Question: When I run my MVC5 EF6 MSSQL 2012 application I receive the following exception.

I tracked the issue down to a line in my config
'''
<add key="MvcSiteMapProvider_SecurityTrimmingEnabled" value="true" />
'''
Once I remove this line, my site builds properly, but off course security trimming is off so now my menus are broken.
The whole appSettings section is as follows
'''
<appSettings>
<add key="webpages:Version" value="3.0.0.0" />
<add key="webpages:Enabled" value="false" />
<add key="ClientValidationEnabled" value="true" />
<add key="UnobtrusiveJavaScriptEnabled" value="true" />
<add key="SkipApplicationAuthorizationRole" value="Developer" />
<add key="MvcSiteMapProvider_UseExternalDIContainer" value="false" />
<add key="MvcSiteMapProvider_ScanAssembliesForSiteMapNodes" value="false" />
<add key="MvcSiteMapProvider_IncludeAssembliesForScan" value="Triton.Web" />
<add key="MvcSiteMapProvider_SecurityTrimmingEnabled" value="true" />
<add key="MvcSiteMapProvider_AttributesToIgnore" value="type" />
<add key="MvcSiteMapProvider_DefaultSiteMapNodeVisibiltyProvider" value="MvcSiteMapProvider.FilteredSiteMapNodeVisibilityProvider, MvcSiteMapProvider" />
<add key="mvc" />
<add key="Twilio.Sid" value="PNf8944dec9bf751ad111f87e1a7ece2b3" />
<add key="Twilio.Token" value="2d1a16e5f7109c56307cc6b696ff1de4" />
<add key="Twilio.Phone" value="<PHONE>" />
'''
Any thoughts on how to resolve this issue?
I forgot to mention that when run locally with the connection string point to the production SQL server, this is not a problem, but I will provide my 'connection string' nonetheless.
'''
<add name="DefaultConnection" connectionString="Data Source=localhost;Initial Catalog=name; User ID=user;Password=password;Integrated Security=False;" providerName="System.Data.SqlClient" />
'''
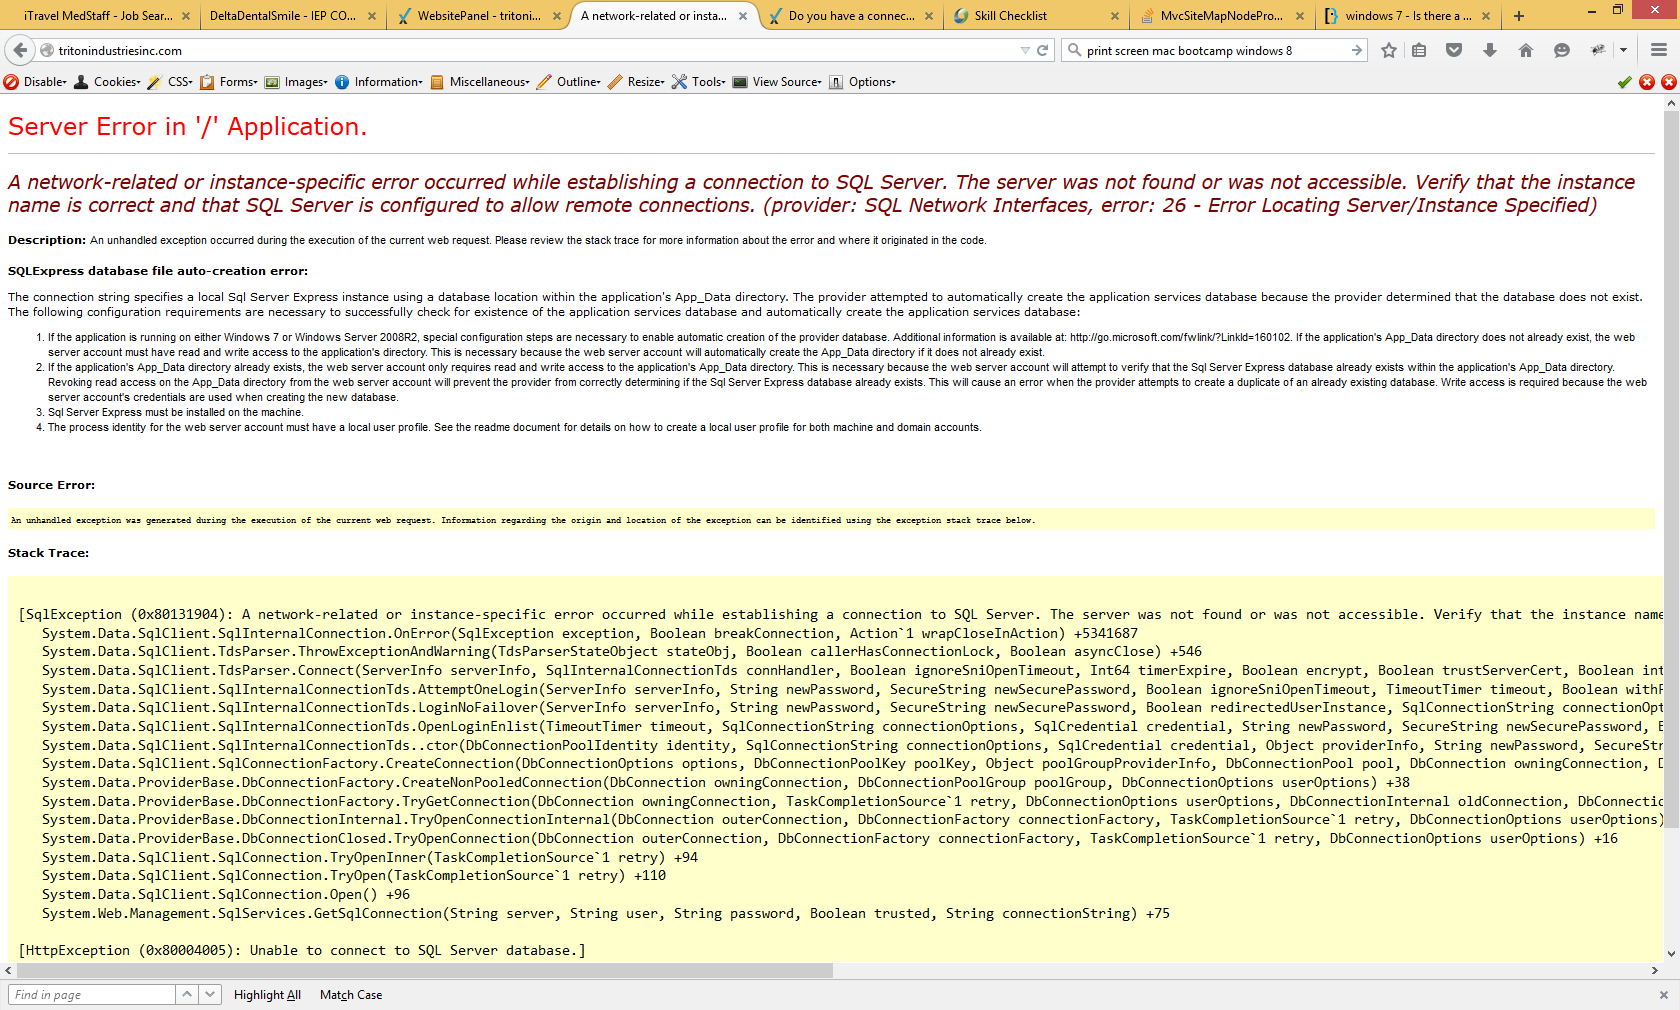
Answer: Adding the following code to my web.config fixed my issue. This overrides the other config files on the hosting companies server for keys.
'''
<membership>
<providers>
<clear />
<add name="AspNetSqlMembershipProvider" type="System.Web.Security.SqlMembershipProvider" connectionStringName="DefaultConnection" enablePasswordRetrieval="false" enablePasswordReset="true" requiresQuestionAndAnswer="false" requiresUniqueEmail="false" maxInvalidPasswordAttempts="5" minRequiredPasswordLength="6" minRequiredNonalphanumericCharacters="0" passwordAttemptWindow="10" applicationName="/" />
</providers>
</membership>
<profile>
<providers>
<clear />
<add name="AspNetSqlProfileProvider" type="System.Web.Profile.SqlProfileProvider" connectionStringName="DefaultConnection" applicationName="/" />
</providers>
</profile>
<roleManager enabled="false">
<providers>
<clear />
<add name="AspNetSqlRoleProvider" type="System.Web.Security.SqlRoleProvider" connectionStringName="DefaultConnection" applicationName="/" />
<add name="AspNetWindowsTokenRoleProvider" type="System.Web.Security.WindowsTokenRoleProvider" applicationName="/" />
</providers>
</roleManager>
'''